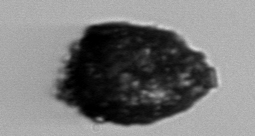
Label: Stenosemella_pacifica